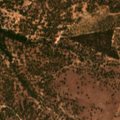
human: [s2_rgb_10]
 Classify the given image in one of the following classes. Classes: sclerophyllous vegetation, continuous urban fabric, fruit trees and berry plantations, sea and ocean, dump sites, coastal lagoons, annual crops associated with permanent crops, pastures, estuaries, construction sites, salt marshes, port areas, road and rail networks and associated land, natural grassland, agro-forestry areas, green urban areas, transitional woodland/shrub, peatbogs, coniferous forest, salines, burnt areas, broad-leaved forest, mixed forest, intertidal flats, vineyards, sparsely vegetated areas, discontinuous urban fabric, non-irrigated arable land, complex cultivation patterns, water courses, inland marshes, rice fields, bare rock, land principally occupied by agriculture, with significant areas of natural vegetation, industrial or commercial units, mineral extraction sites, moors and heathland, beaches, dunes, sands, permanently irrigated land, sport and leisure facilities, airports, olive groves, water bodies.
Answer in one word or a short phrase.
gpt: pastures, agro-forestry areas, broad-leaved forest, transitional woodland/shrub